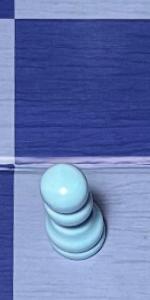
Label: Pawn_White